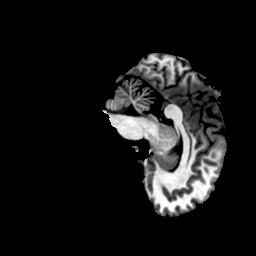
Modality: T1w
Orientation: sagittal
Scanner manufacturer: ge
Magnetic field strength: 3 T
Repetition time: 0.00766 s
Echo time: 0.003476 s